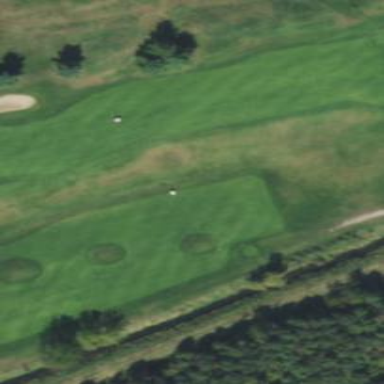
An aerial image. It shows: Sand bunker on golf course.